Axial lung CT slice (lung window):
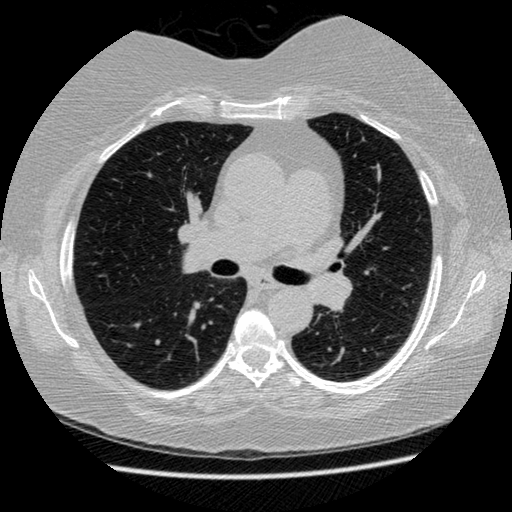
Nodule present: no